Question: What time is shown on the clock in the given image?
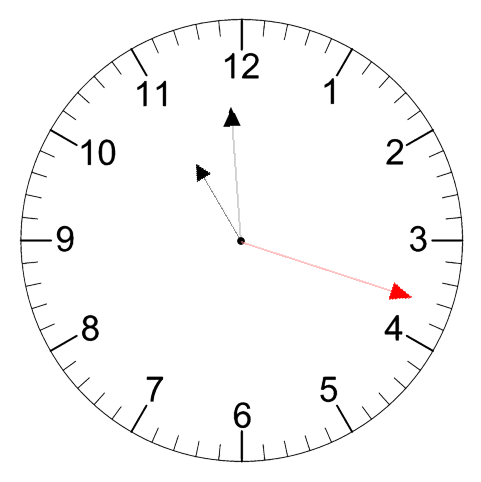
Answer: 10:59:18